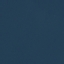
Land use / land cover class: SeaLake